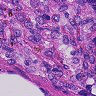
Metastatic tissue present: no